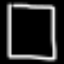
Label: square